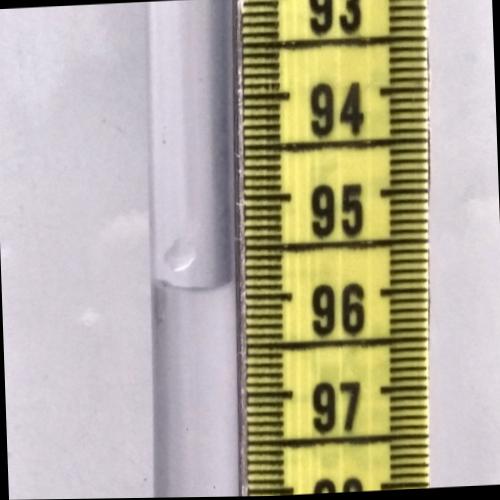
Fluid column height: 95.9 cm